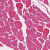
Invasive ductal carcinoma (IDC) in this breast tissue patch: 0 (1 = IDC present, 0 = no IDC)